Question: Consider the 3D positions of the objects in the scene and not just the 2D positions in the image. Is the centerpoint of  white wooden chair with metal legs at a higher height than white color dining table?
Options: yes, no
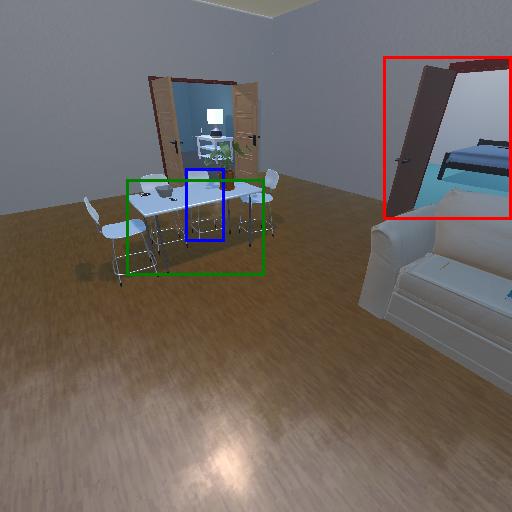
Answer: yes